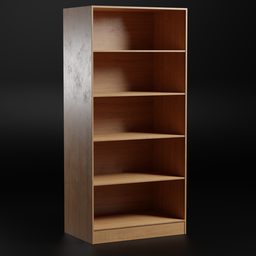
Label: furniture